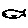
Label: fish